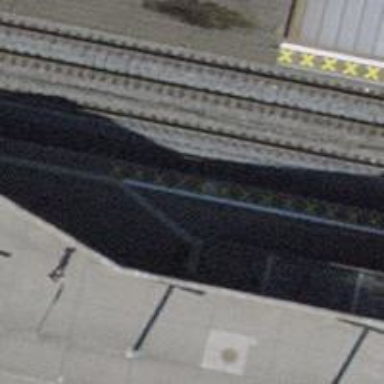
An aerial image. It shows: Platform for public transport at railway station.